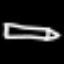
Label: pencil